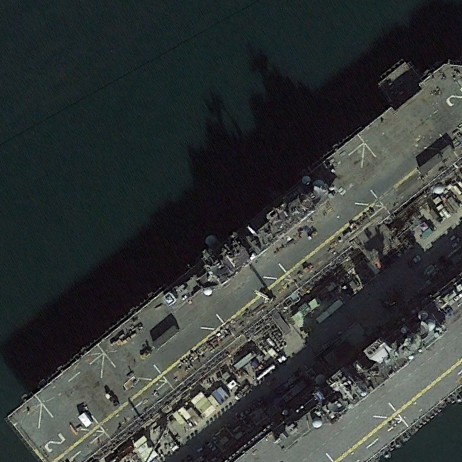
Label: assault